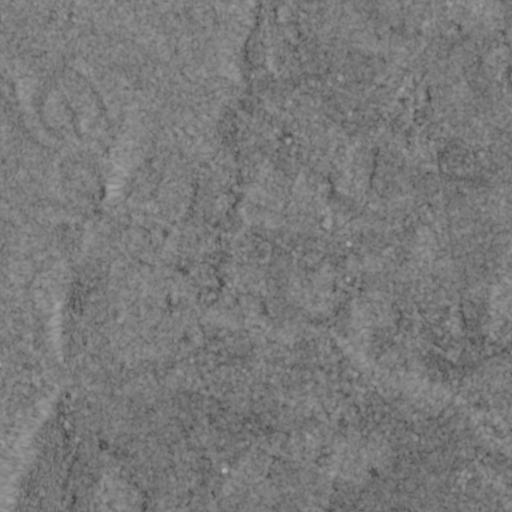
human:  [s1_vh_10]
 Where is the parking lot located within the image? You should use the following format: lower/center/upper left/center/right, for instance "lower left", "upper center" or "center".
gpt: The parking lot is located in the lower center of the image.
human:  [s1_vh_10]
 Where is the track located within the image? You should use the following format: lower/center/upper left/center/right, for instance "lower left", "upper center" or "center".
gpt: There is no track in the image.

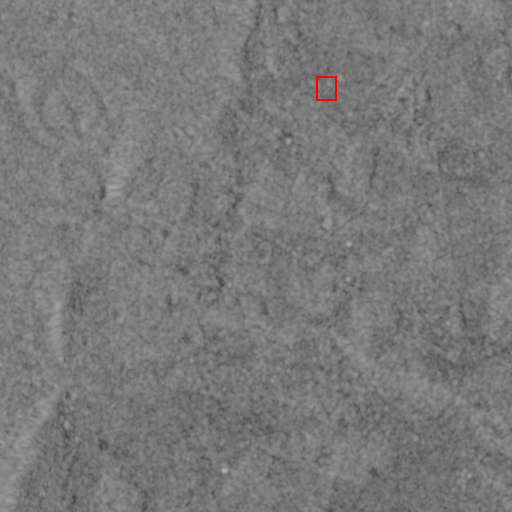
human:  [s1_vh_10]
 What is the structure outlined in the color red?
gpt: The structure outlined in red is a building.
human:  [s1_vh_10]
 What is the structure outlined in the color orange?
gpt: There is no orange outline.